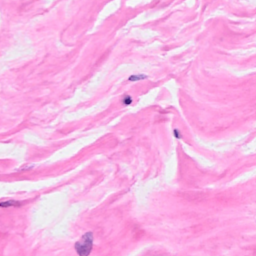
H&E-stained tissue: Breast